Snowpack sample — Buffalo Mountain, Silverthorne, Colorado, USA (2/22/26, 2:02 PM MST)
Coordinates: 39.622, -106.113
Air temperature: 33 °F
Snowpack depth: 63 cm
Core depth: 50 cm
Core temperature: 28.4 °F
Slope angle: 11°, slope face: 116°
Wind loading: low
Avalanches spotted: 0
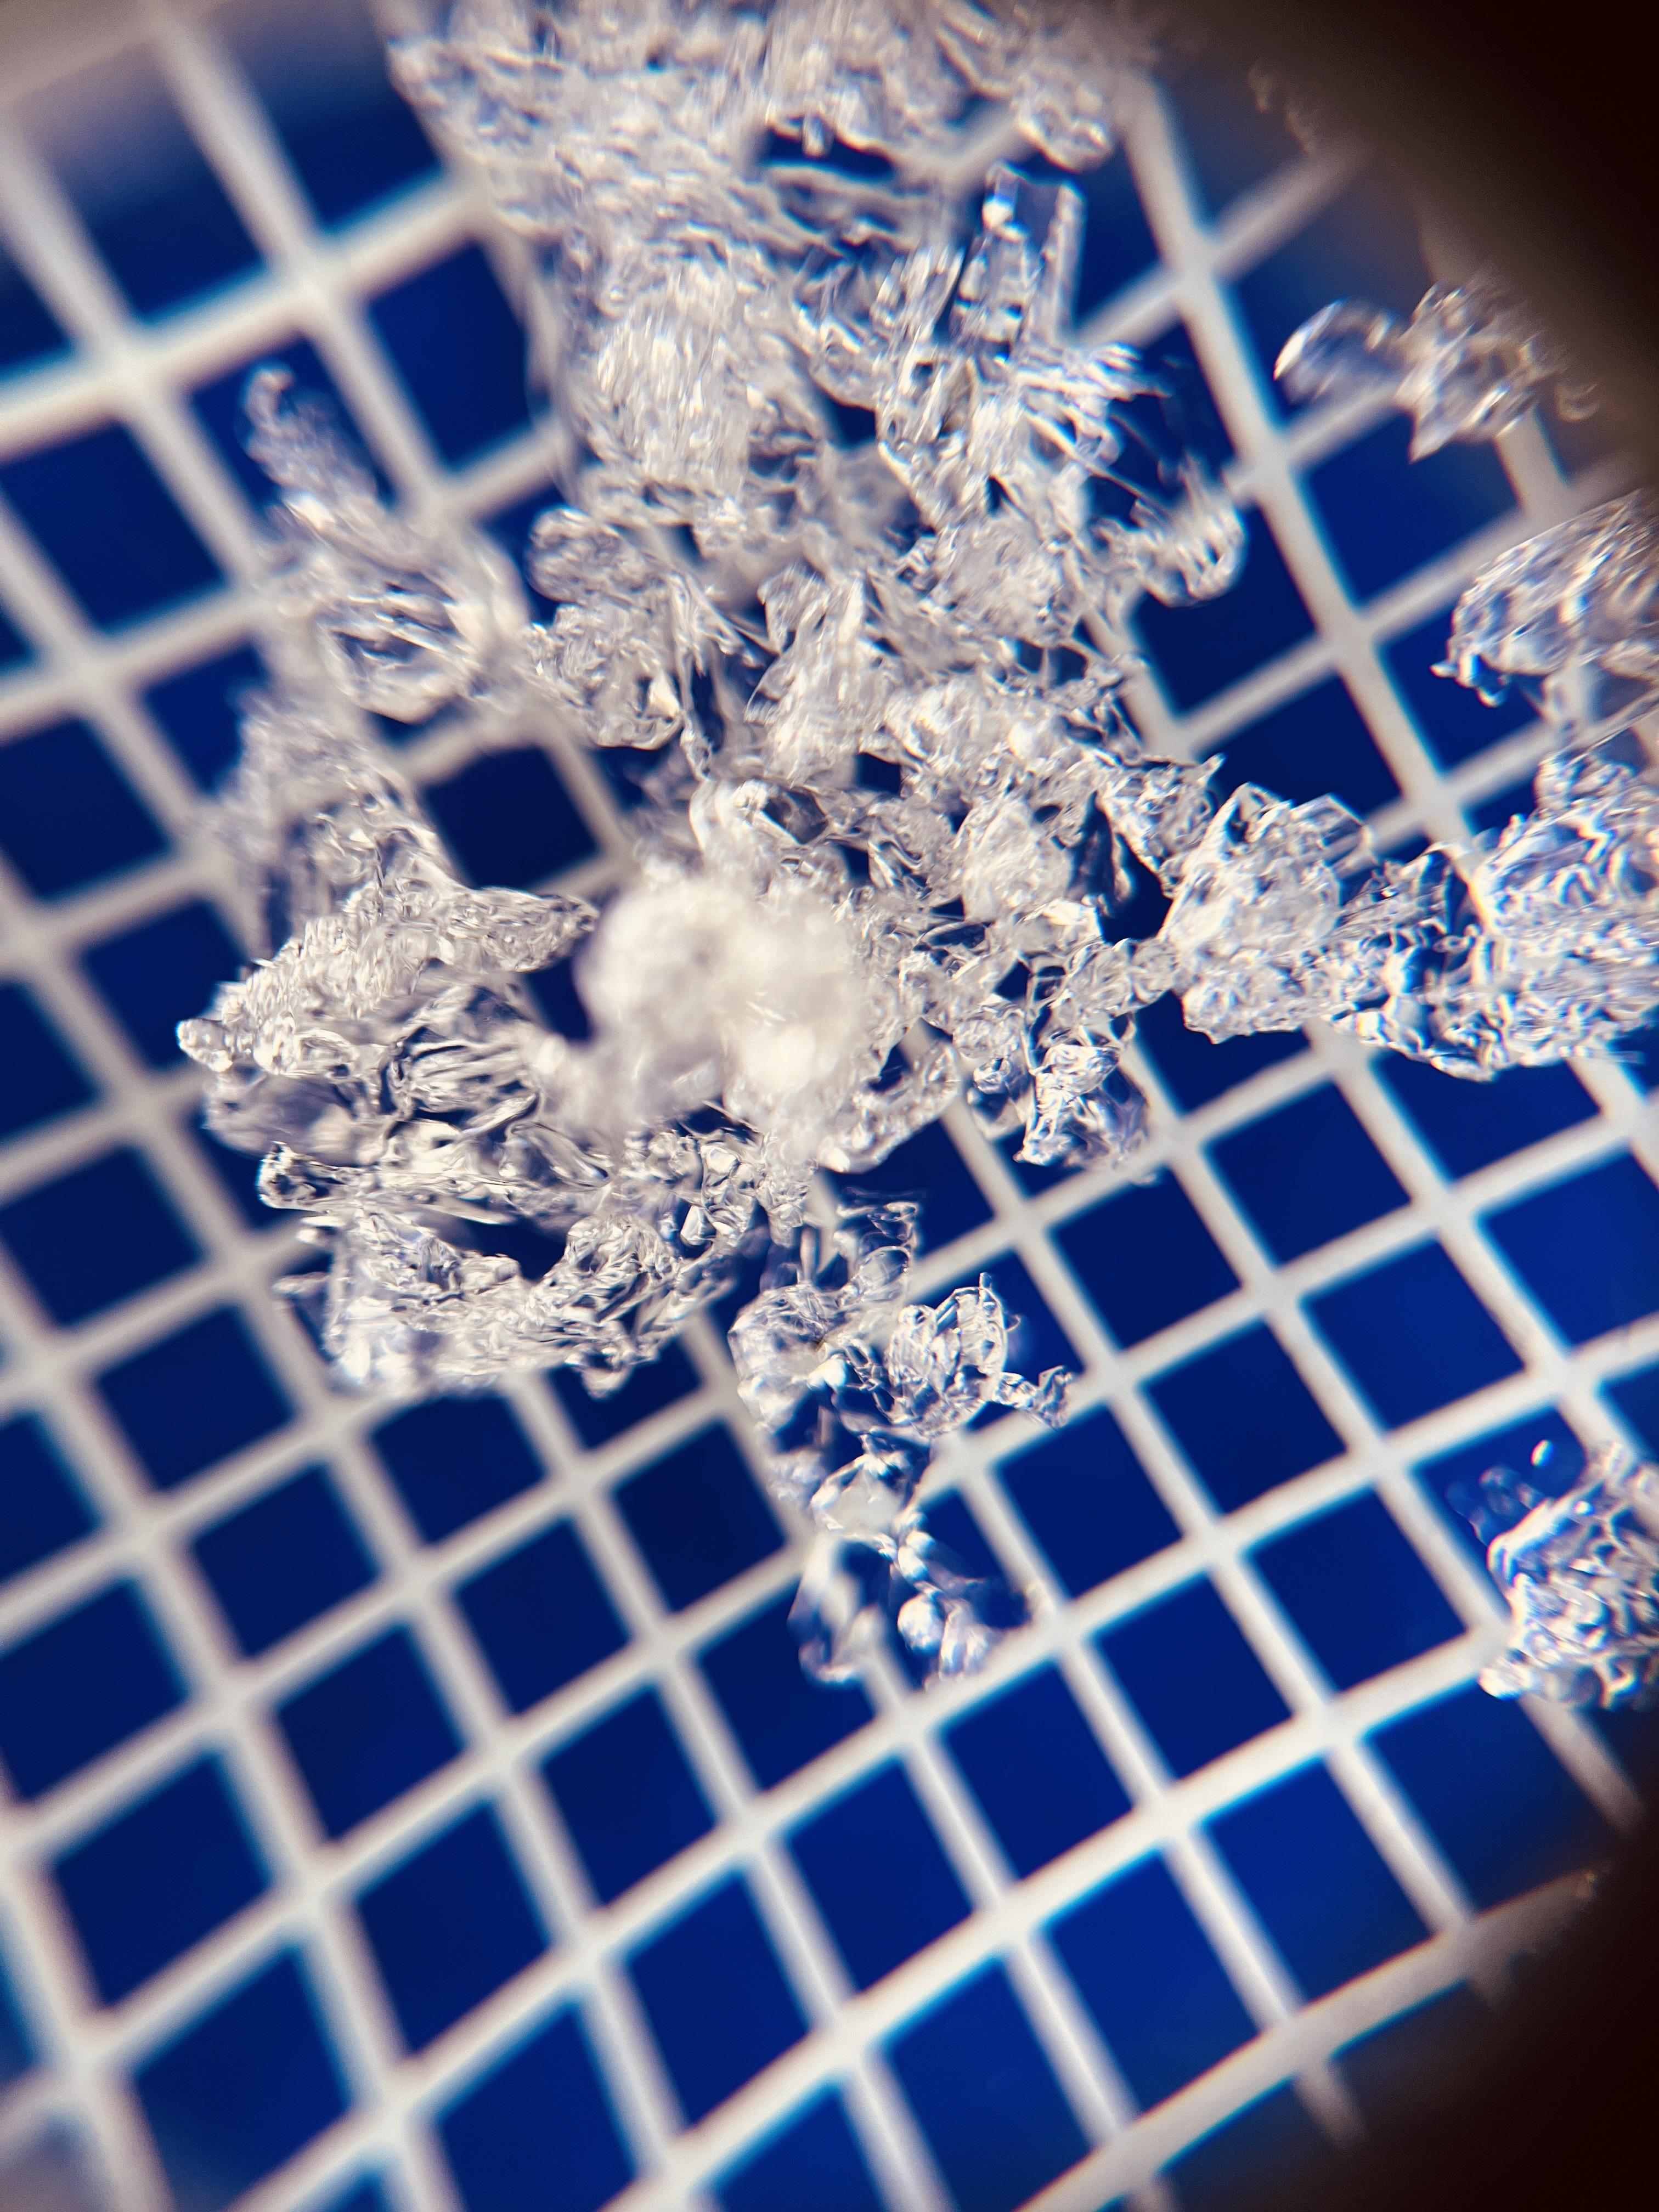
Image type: magnified_profile
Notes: In a firebreak similar to site 1, minimal wind loading with no spotted avalanches (not many faces in view though)